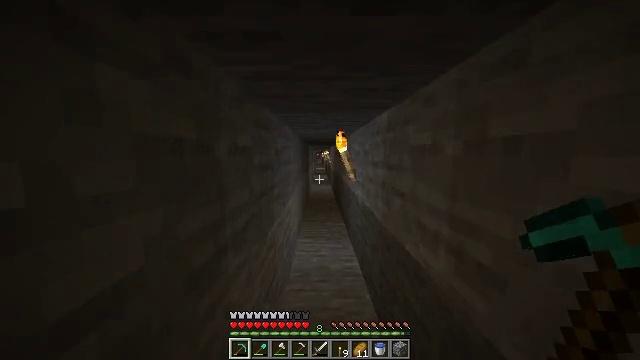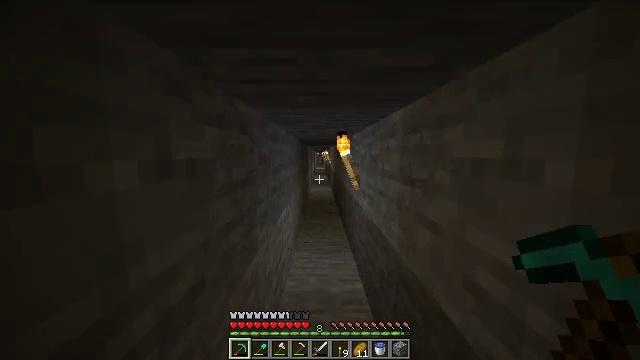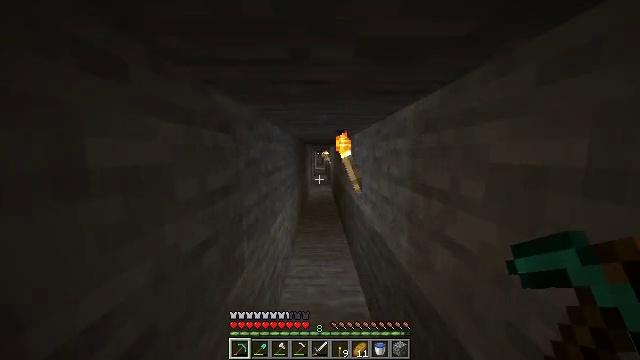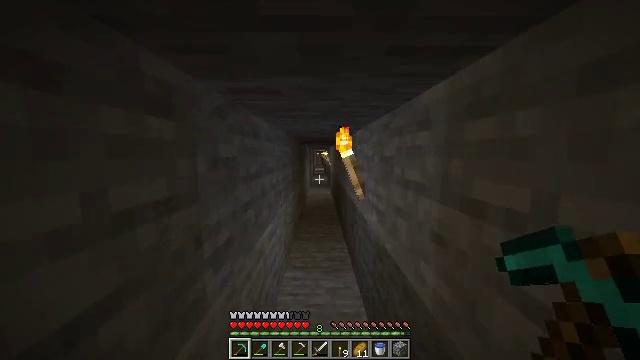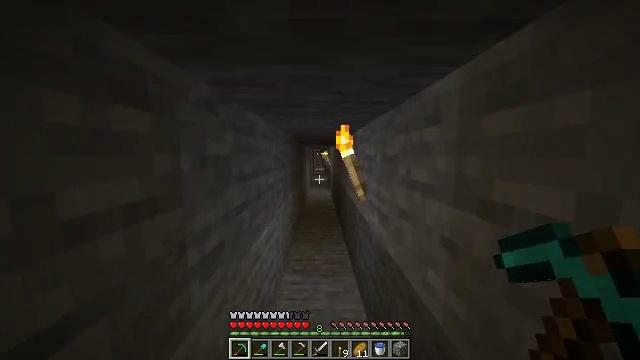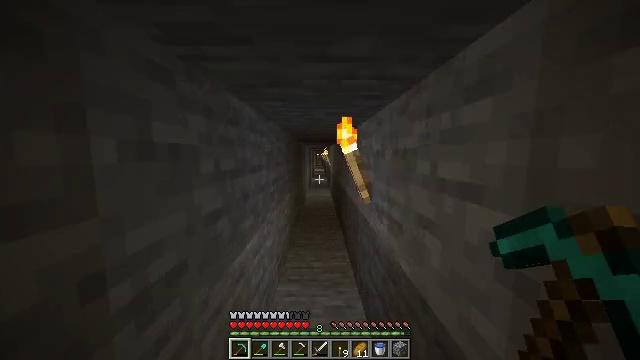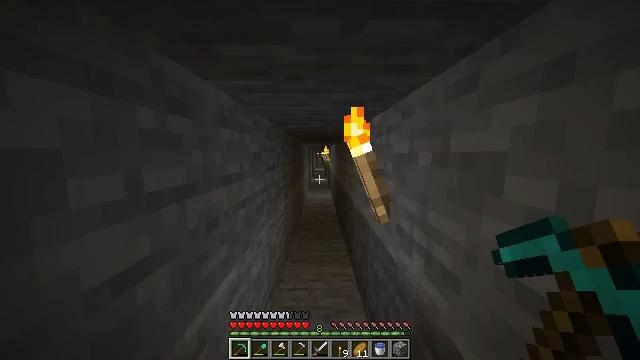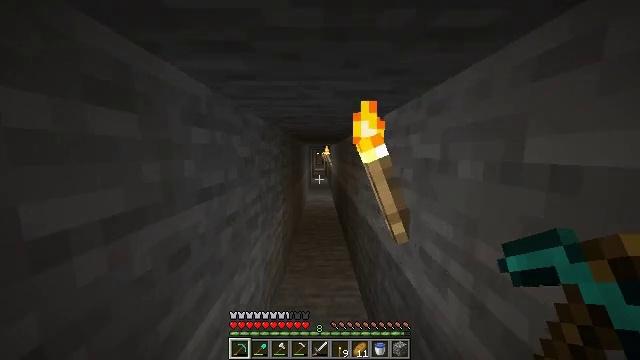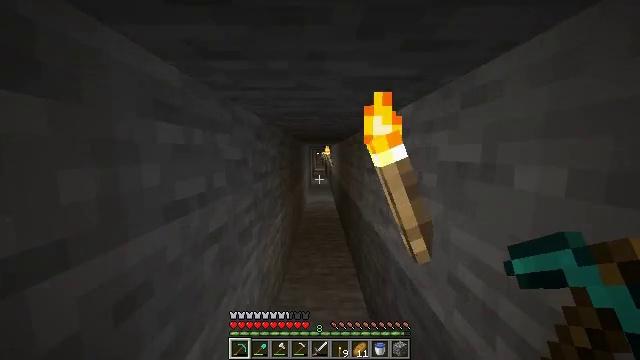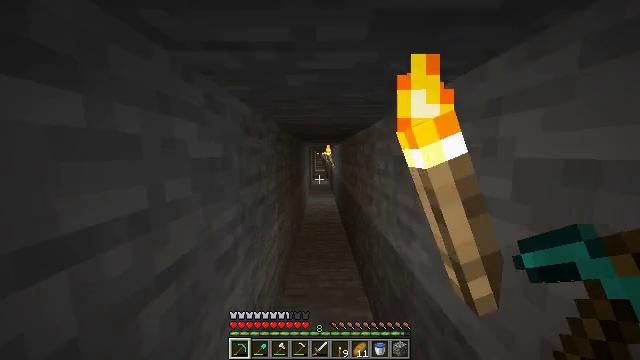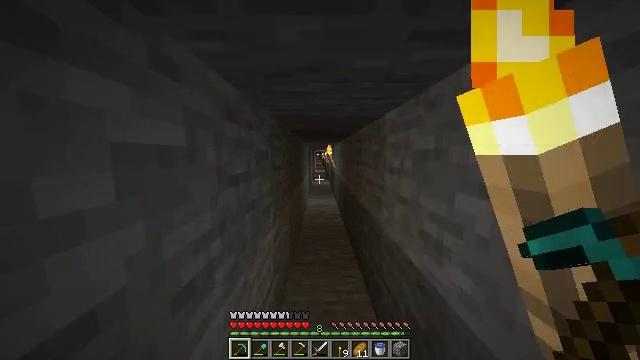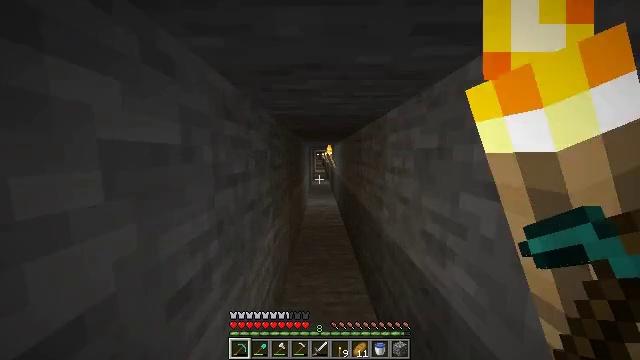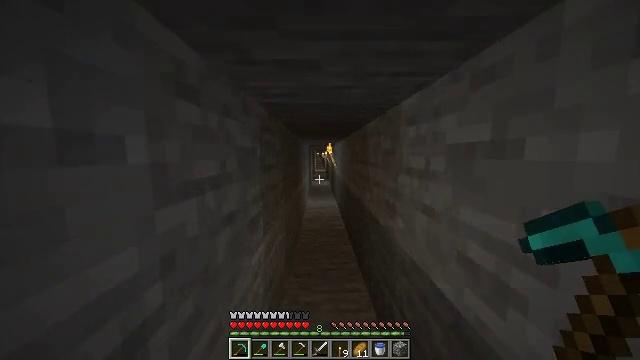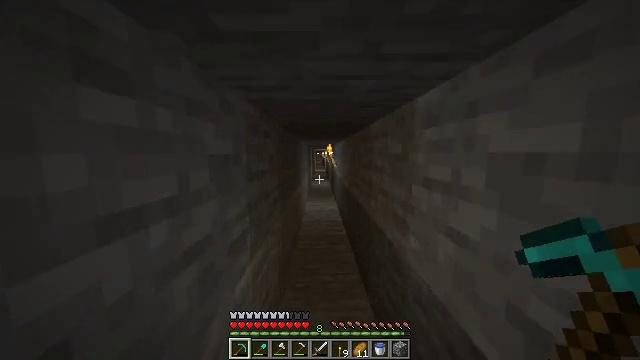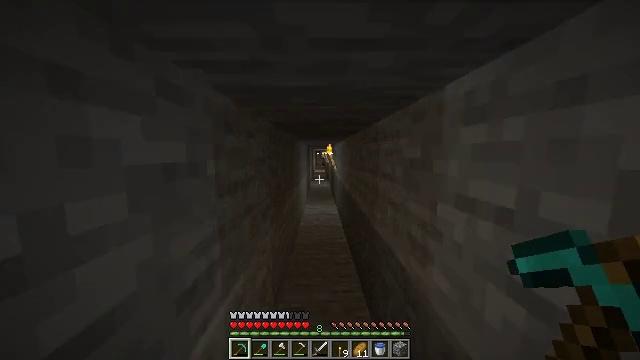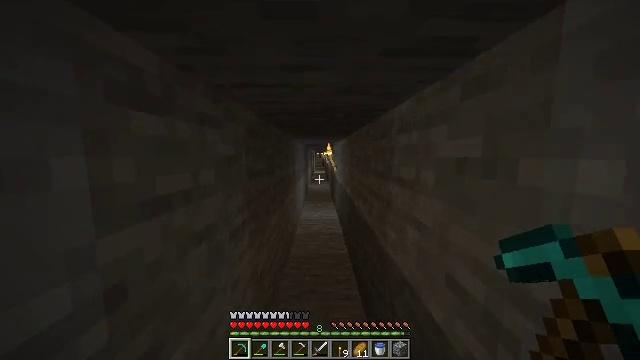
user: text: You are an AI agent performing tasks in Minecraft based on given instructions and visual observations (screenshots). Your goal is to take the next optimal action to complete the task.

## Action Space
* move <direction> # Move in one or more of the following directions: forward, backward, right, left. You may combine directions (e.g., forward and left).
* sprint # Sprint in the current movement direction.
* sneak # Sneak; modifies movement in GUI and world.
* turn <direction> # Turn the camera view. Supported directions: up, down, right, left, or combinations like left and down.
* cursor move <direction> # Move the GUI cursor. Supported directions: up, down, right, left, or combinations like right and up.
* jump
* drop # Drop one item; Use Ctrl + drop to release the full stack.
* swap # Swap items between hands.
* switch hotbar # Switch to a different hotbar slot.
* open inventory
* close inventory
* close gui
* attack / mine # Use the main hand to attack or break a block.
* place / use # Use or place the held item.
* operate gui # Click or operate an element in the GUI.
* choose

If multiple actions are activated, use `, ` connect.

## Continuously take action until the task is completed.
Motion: motion action
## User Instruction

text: Get ready to enchant items by crafting an enchanting table.
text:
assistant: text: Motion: move forward, sprint
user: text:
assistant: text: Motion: move forward, sprint
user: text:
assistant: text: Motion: move forward, sprint
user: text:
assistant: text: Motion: move forward, sprint
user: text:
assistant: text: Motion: move forward, sprint
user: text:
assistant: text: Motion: move forward, sprint
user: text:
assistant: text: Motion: move forward, sprint
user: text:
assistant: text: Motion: move forward, sprint
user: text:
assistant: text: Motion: move forward, sprint
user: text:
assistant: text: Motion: move forward, sprint
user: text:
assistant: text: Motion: move forward, sprint
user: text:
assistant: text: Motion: move forward, sprint
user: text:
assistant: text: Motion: move forward, sprint
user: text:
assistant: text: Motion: move forward, sprint
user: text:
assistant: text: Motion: move forward, sprint
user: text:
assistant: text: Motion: move forward, sprint
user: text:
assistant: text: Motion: move forward, sprint
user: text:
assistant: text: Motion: move forward, sprint
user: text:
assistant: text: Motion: move forward, sprint
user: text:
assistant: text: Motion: move forward, sprint
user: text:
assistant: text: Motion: move forward, sprint
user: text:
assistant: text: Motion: move forward, sprint
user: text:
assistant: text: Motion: move forward, sprint
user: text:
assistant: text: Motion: move forward, sprint
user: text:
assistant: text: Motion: move forward, sprint
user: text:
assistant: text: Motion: move forward, sprint
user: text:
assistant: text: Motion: move forward, sprint
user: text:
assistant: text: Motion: move forward, sprint
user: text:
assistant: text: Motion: move forward, sprint
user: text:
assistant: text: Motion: move forward, sprint